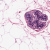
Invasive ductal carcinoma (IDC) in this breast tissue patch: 0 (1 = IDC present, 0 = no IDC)